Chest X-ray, AP view. Patient: 65 years old, sex F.
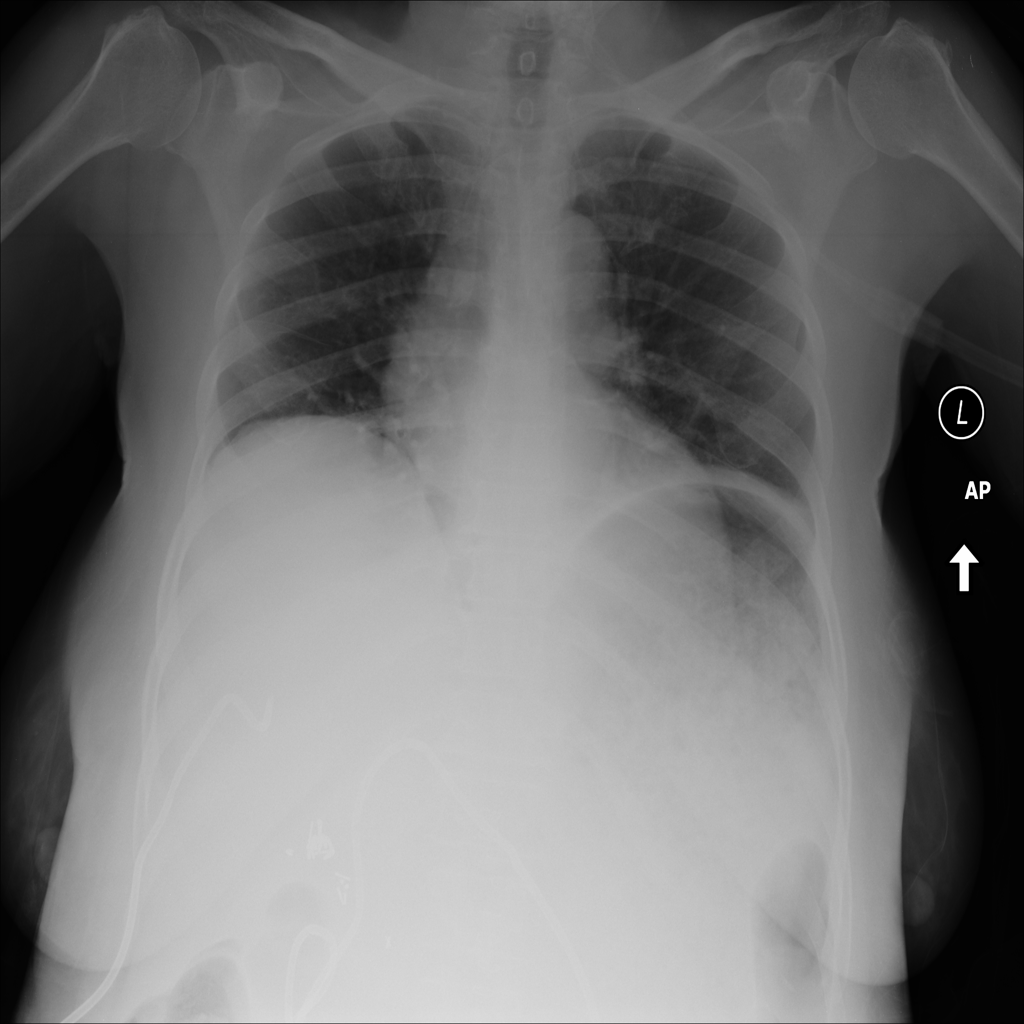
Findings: No Finding